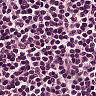
Metastatic tissue present: no